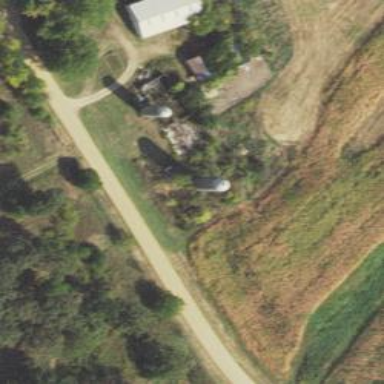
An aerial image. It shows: Silo.